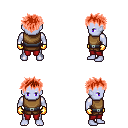
a pixel art fantasy rpg character, male body template, dark elf, purple skin, leather chest armor, red pants, red bedhead hairstyle, gold gloves, four views (front, back, left, right), 2x2 character sprite sheet, small pixel art, hard edges, no anti-aliasing